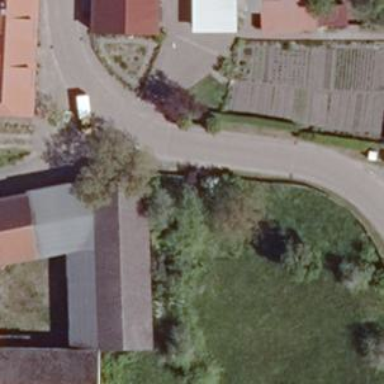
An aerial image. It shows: Residential road without sidewalk.